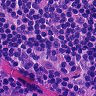
Metastatic tissue present: no